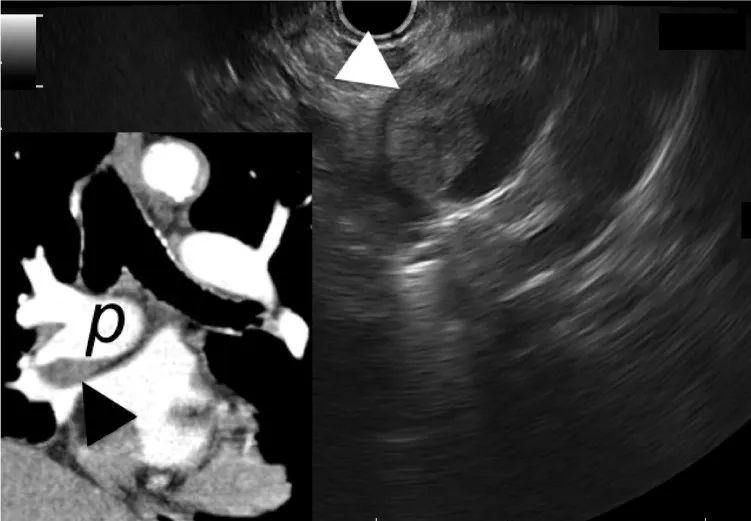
Endoscopic ultrasound image of a heterogeneous hypoechoic intraluminal lesion of the right pulmonary artery (arrowhead). The endoscope is advanced at the mid-oesophagus and orientated towards the anterior and right lateral wall of the oesophagus. Computer tomography scan showed an invasion of the right pulmonary artery (p) by the tumour (arrowhead).
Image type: radiology (ultrasound)